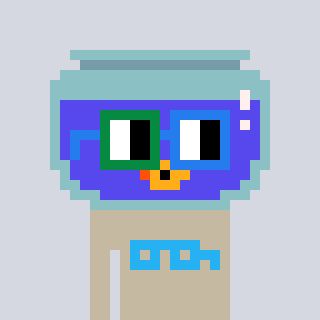
a pixel art character with square green and blue glasses, a goldfish-shaped head and a bege-colored body on a cool background